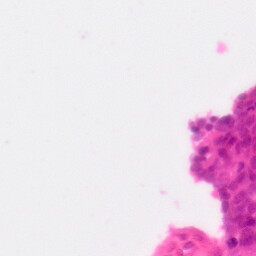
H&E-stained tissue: Colon